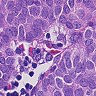
Metastatic tissue present: yes